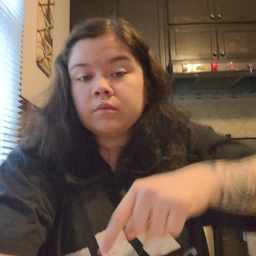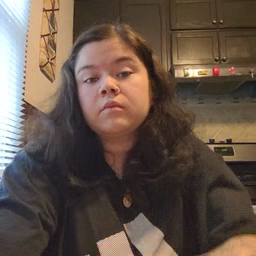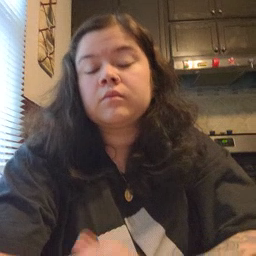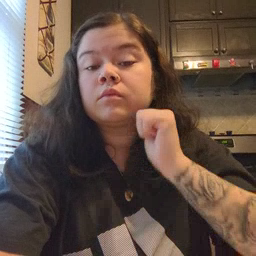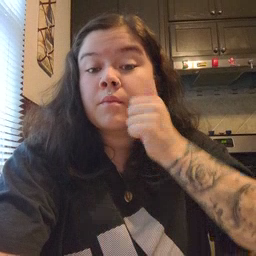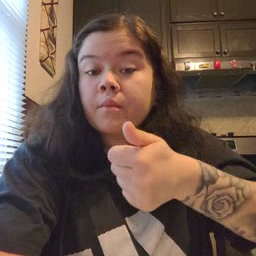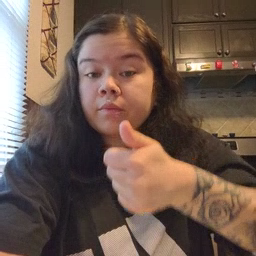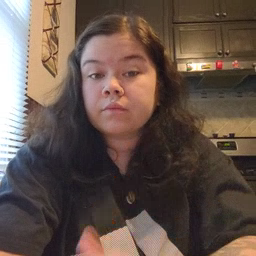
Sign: tomorrow